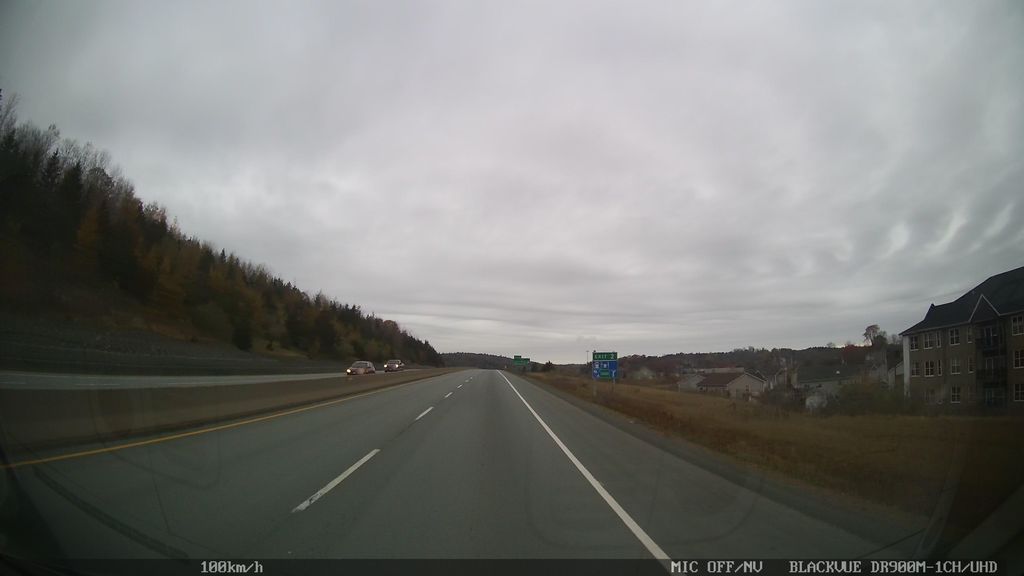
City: halifax